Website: home-depot
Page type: account-dashboard
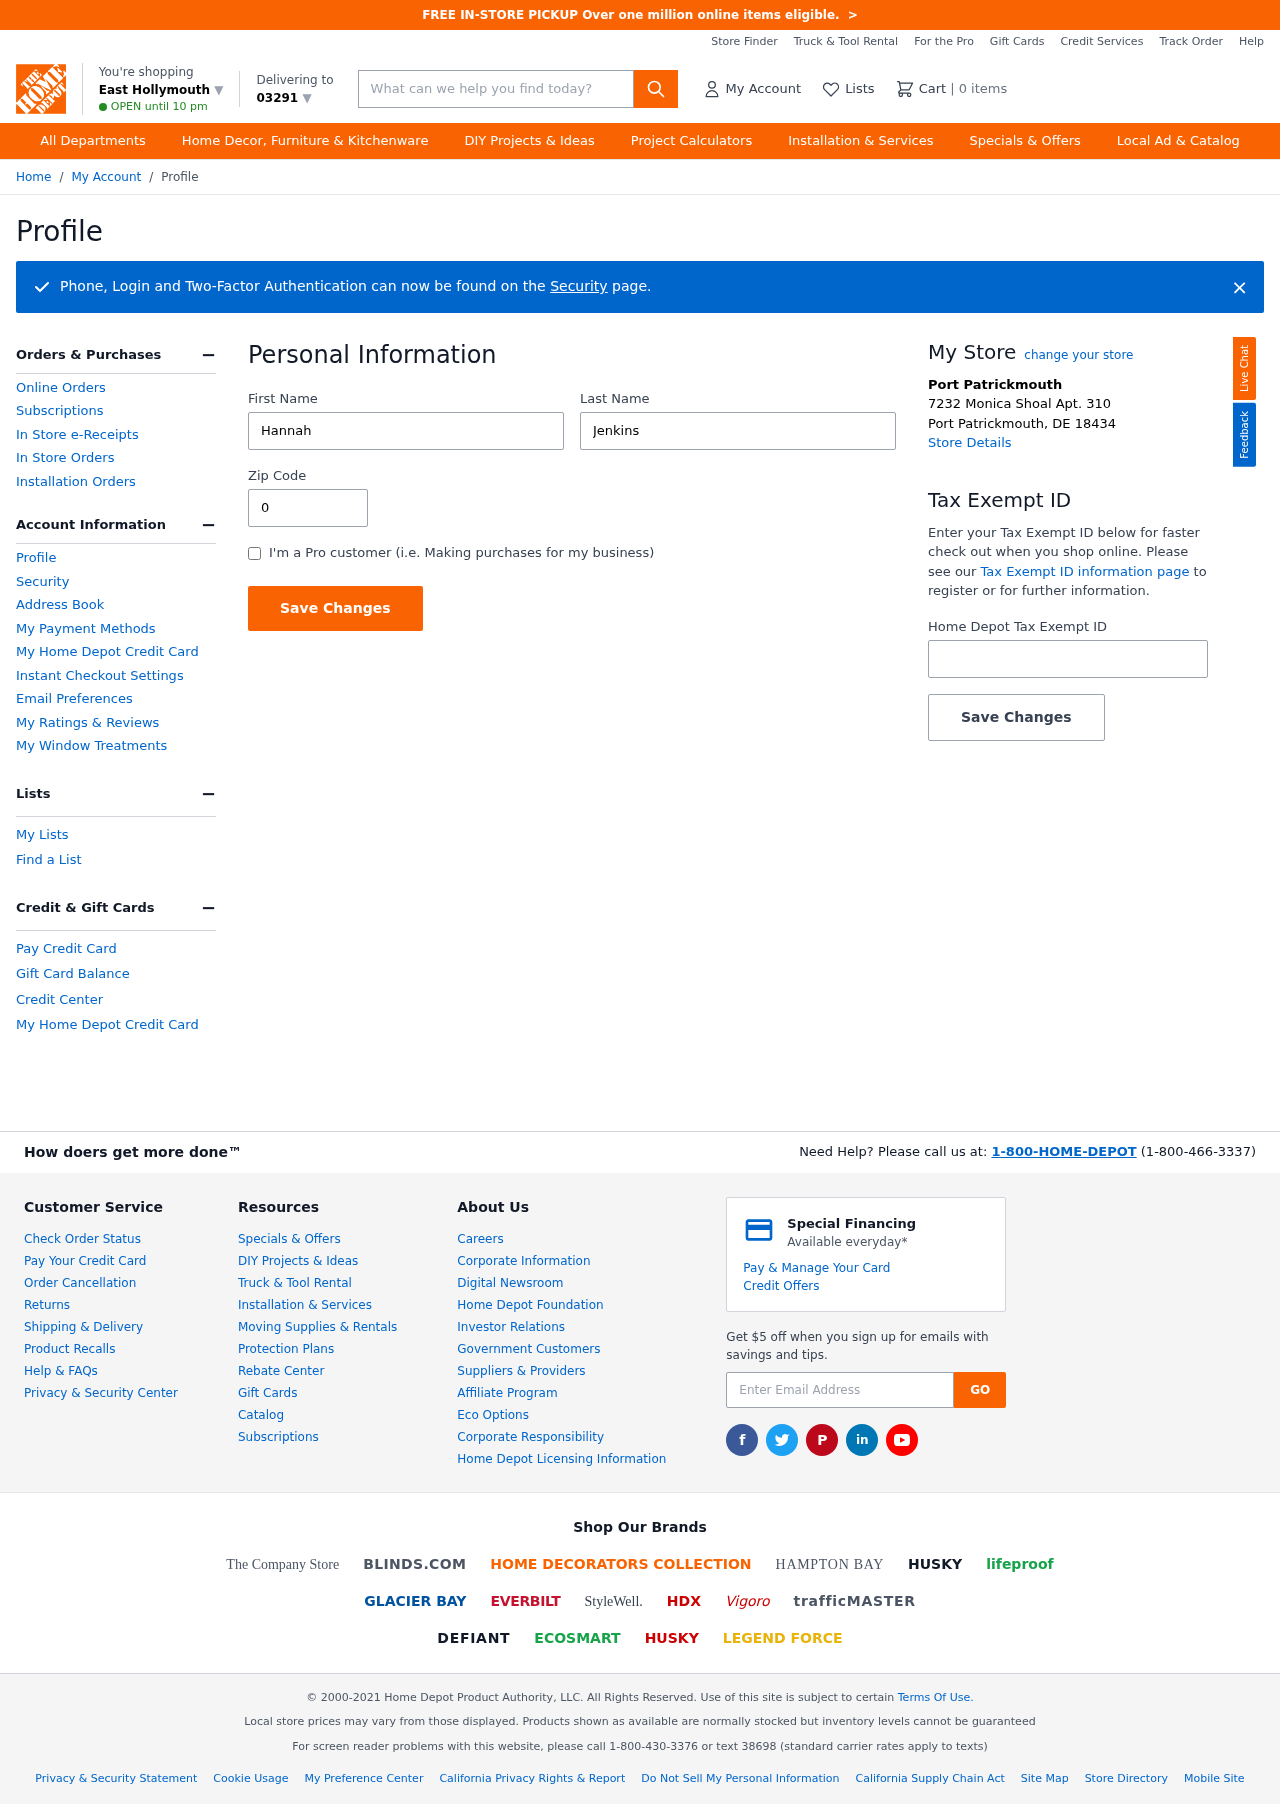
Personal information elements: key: PII_CITY
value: East Hollymouth ▼
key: PII_FIRSTNAME
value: Hannah
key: PII_LASTNAME
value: Jenkins
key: PII_LOCATION1_CITY
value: Port Patrickmouth
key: PII_LOCATION1_CITY_STATE_ZIP
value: Port Patrickmouth, DE 18434
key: PII_LOCATION1_STREET
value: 7232 Monica Shoal Apt. 310
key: PII_POSTCODE
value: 03291 ▼
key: PII_POSTCODE
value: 03291
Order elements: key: ORDER_NUM_ITEMS
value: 0
Search elements: key: HEADER_SEARCH
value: What can we help you find today?